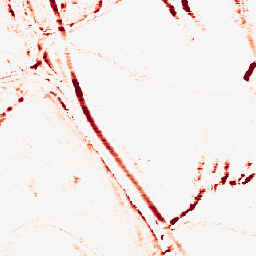
Category: morphological
Decomposition family: morphological_rect
Decomposition parameters: operation: opening
width: 10
height: 3
Upsampling method: nearest
Upsampling parameters: scale: 4
Upsampling scale: 4